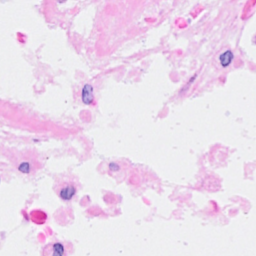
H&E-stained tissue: Breast